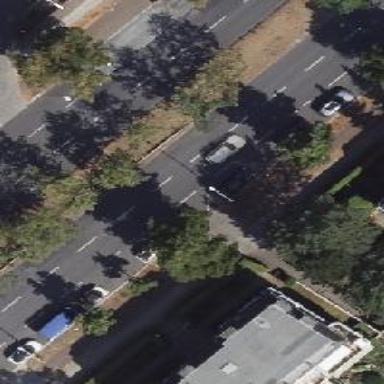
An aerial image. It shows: Secondary road with asphalt surface. There is cycle track on the right side.